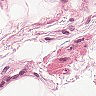
Metastatic tissue present: no